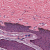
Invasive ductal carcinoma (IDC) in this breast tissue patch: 0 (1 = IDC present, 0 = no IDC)